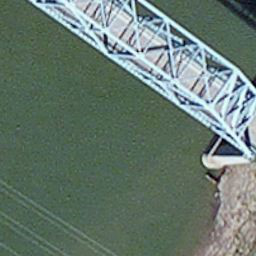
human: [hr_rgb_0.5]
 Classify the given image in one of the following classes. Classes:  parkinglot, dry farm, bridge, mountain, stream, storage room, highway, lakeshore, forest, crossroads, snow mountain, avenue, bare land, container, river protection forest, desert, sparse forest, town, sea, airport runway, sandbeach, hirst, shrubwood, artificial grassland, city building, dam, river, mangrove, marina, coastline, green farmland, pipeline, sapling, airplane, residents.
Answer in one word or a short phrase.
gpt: bridge